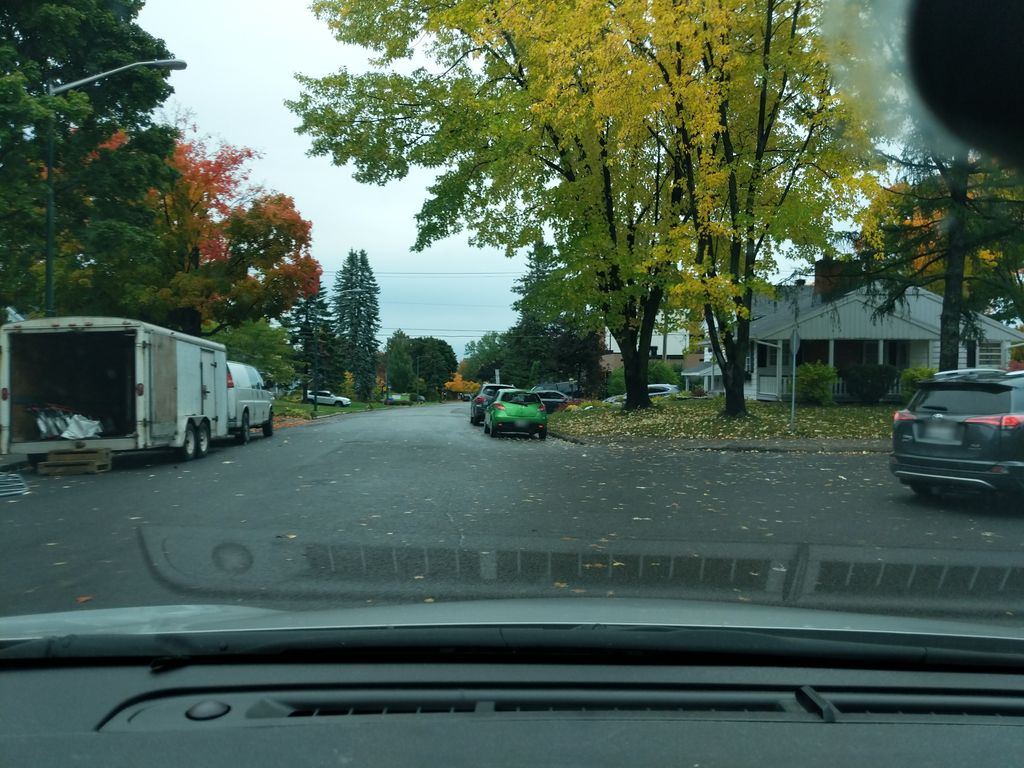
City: quebec_city